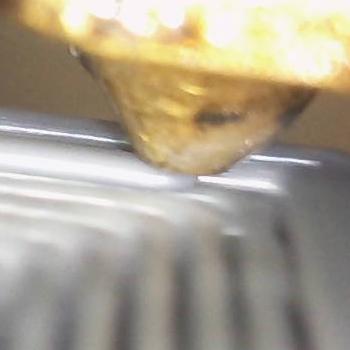
Flow rate: 184%